Current action and preconditions to check: trajectory_clear

Your task: For each precondition in the list above, predict whether it will hold at this action.

Consider the current scene as observed from the mobile robot's camera, and analyze the predicted future states of all dynamic agents (e.g., people, animals, vehicles, or any moving entities) within the NEXT SECOND.

IMPORTANT: Only answer "very likely" if you are absolutely certain—based on strong, clear evidence—that a dynamic agent will violate the precondition in the predicted future state. Do NOT answer "very likely" for unlikely, ambiguous, or low-probability risks.

Ask yourself for each precondition: Is there a high probability, with clear and convincing evidence, that the predicted future states of any dynamic agent will interfere with the predicted future state of the currently executing action within the NEXT SECOND, causing that precondition to fail?

Assess the risk level based on these predictions. Use "likely" or "very likely" if motions create a clear risk of interference.

Use "neutral" or "improbable" if agents are nearby but their predicted paths are clearly diverging or non-conflicting.

Failure Risk Categories: "very improbable", "improbable", "neutral", "likely", "very likely"

Answer Format: Output ONLY the probability_of_failure value from these categories: "very improbable", "improbable", "neutral", "likely", "very likely"

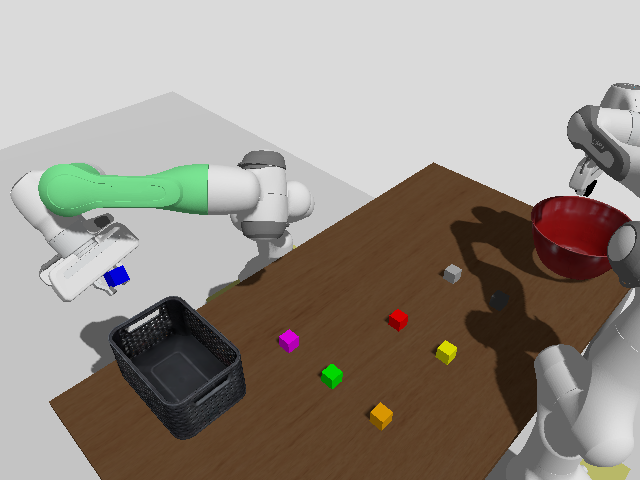

Answer: very improbable